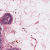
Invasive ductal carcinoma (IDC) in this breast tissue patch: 0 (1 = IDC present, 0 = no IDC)